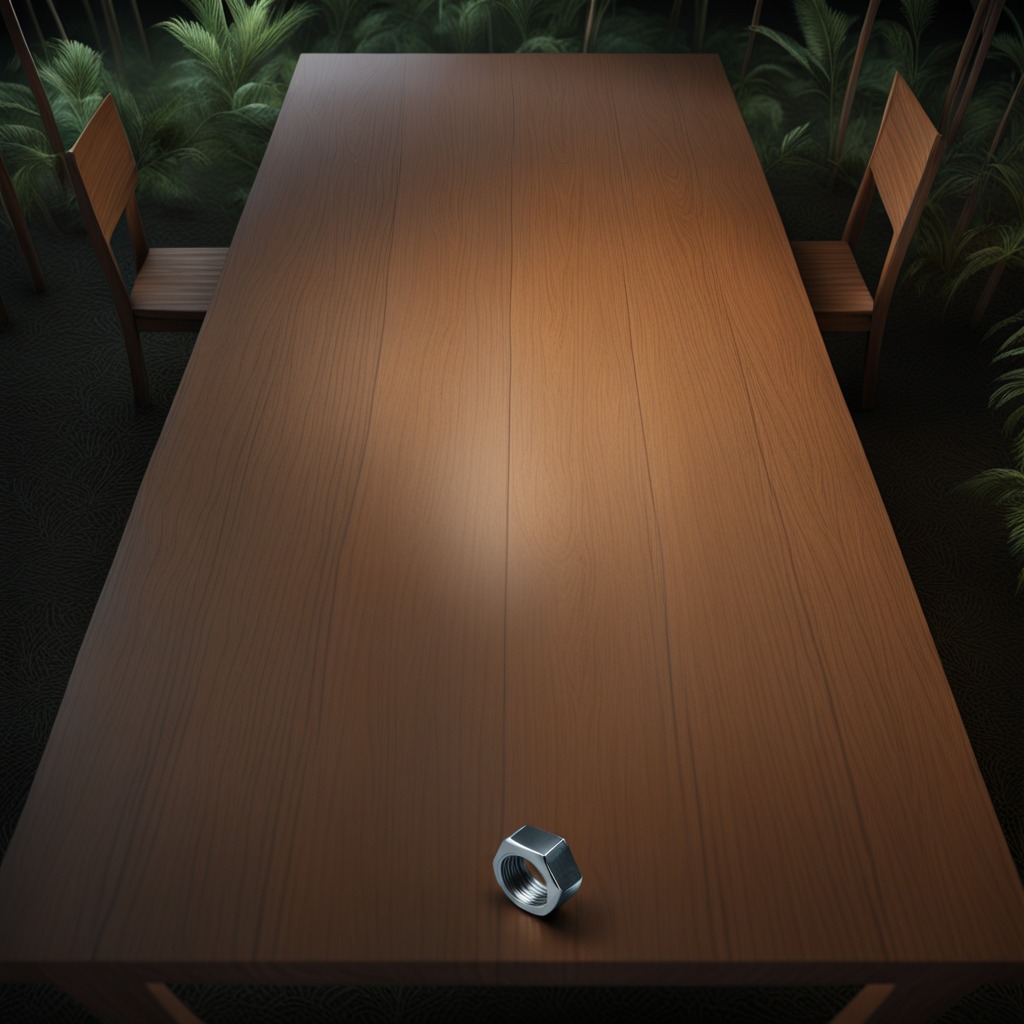
A metal nut is lying on a wooden table inside a jungle field workshop tent at night.